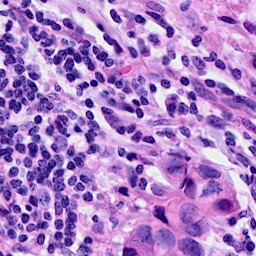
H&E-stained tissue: Breast